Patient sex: M
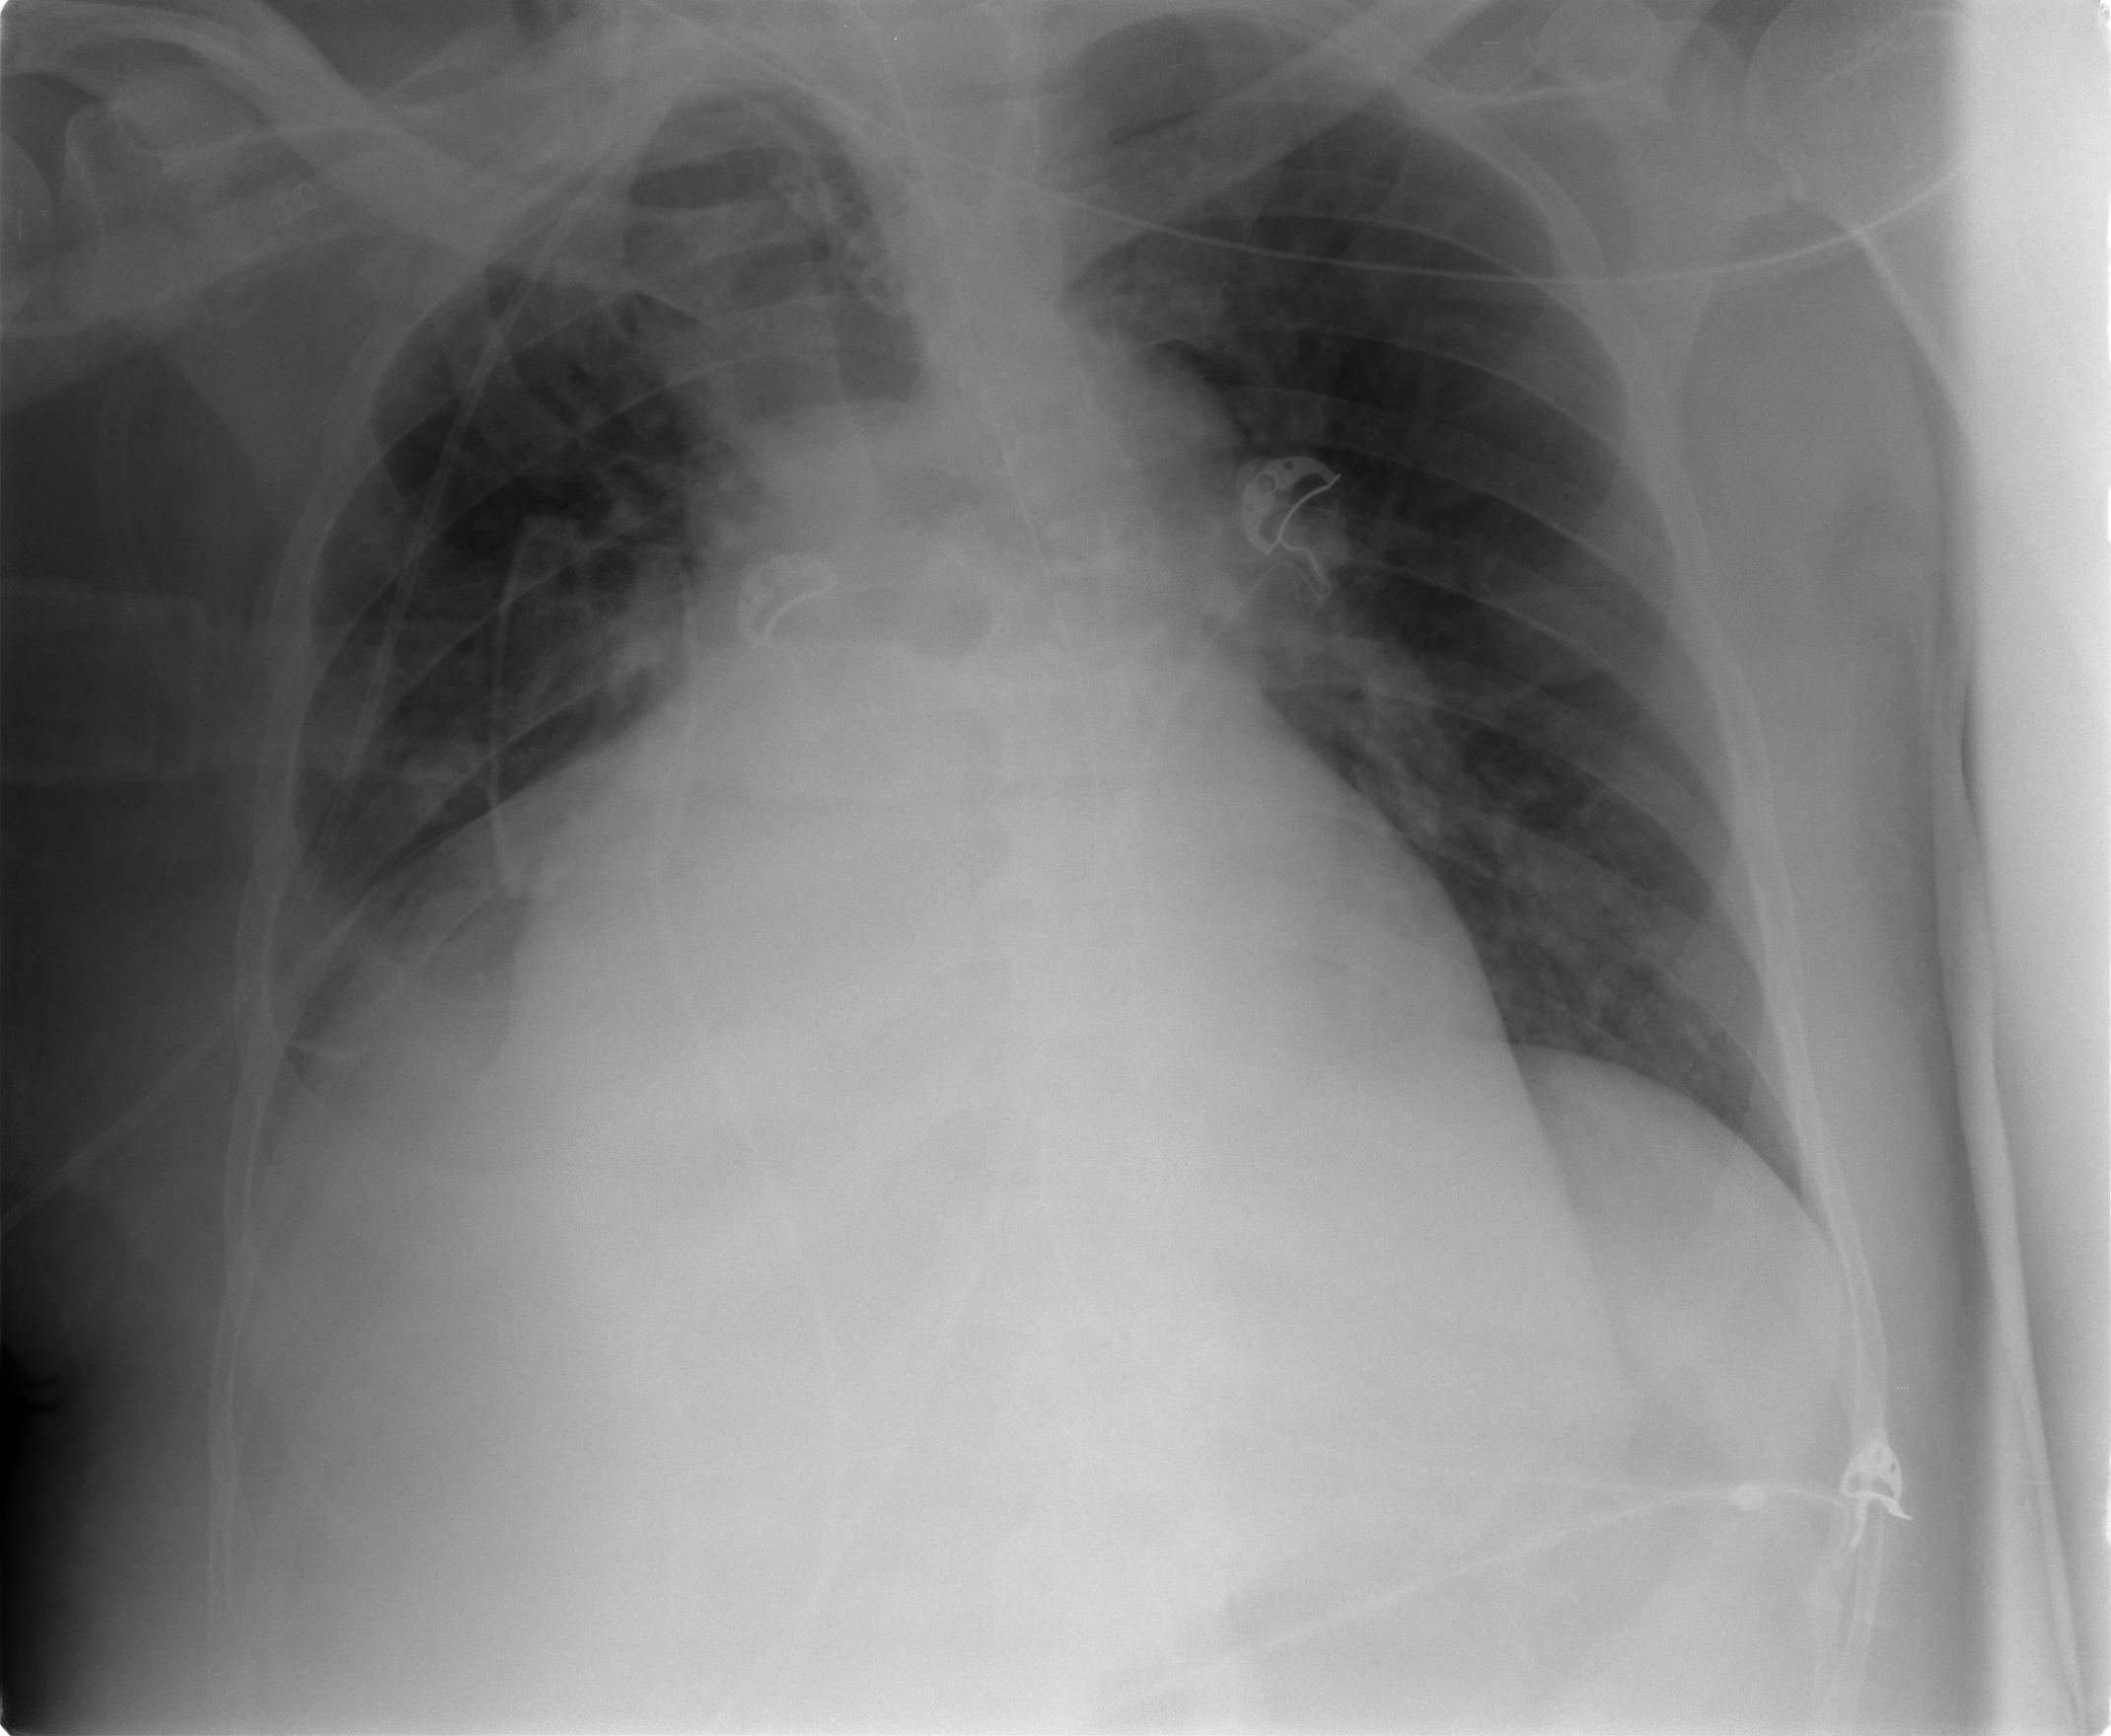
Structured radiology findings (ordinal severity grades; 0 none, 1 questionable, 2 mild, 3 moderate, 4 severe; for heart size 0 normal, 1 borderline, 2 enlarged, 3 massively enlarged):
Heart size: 3
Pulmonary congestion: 1
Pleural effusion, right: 2
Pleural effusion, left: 0
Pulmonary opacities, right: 0
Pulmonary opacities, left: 0
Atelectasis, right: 2
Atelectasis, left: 0